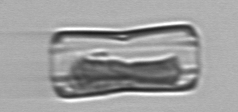
Label: Ephemera